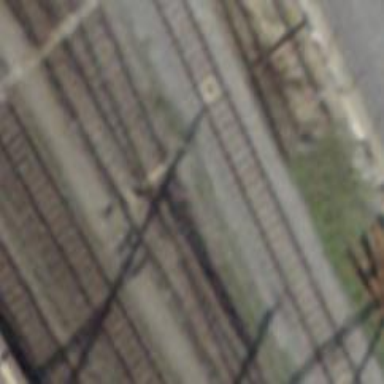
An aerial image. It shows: Railway switch.